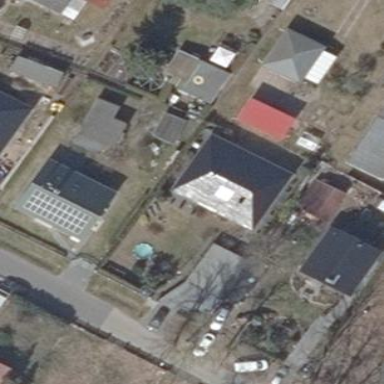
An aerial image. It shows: Simple and straightforward house.